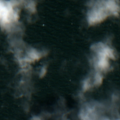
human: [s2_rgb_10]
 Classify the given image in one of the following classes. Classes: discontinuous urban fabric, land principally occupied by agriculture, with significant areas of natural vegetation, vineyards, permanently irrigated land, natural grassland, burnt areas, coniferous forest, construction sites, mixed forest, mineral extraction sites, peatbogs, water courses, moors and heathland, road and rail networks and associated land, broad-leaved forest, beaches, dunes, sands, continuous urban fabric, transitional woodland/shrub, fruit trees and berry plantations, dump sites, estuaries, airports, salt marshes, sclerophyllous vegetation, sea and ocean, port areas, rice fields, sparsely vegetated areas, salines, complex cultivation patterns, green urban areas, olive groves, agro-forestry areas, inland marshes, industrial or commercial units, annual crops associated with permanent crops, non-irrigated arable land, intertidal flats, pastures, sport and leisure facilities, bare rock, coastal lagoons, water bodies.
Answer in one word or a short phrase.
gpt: sea and ocean